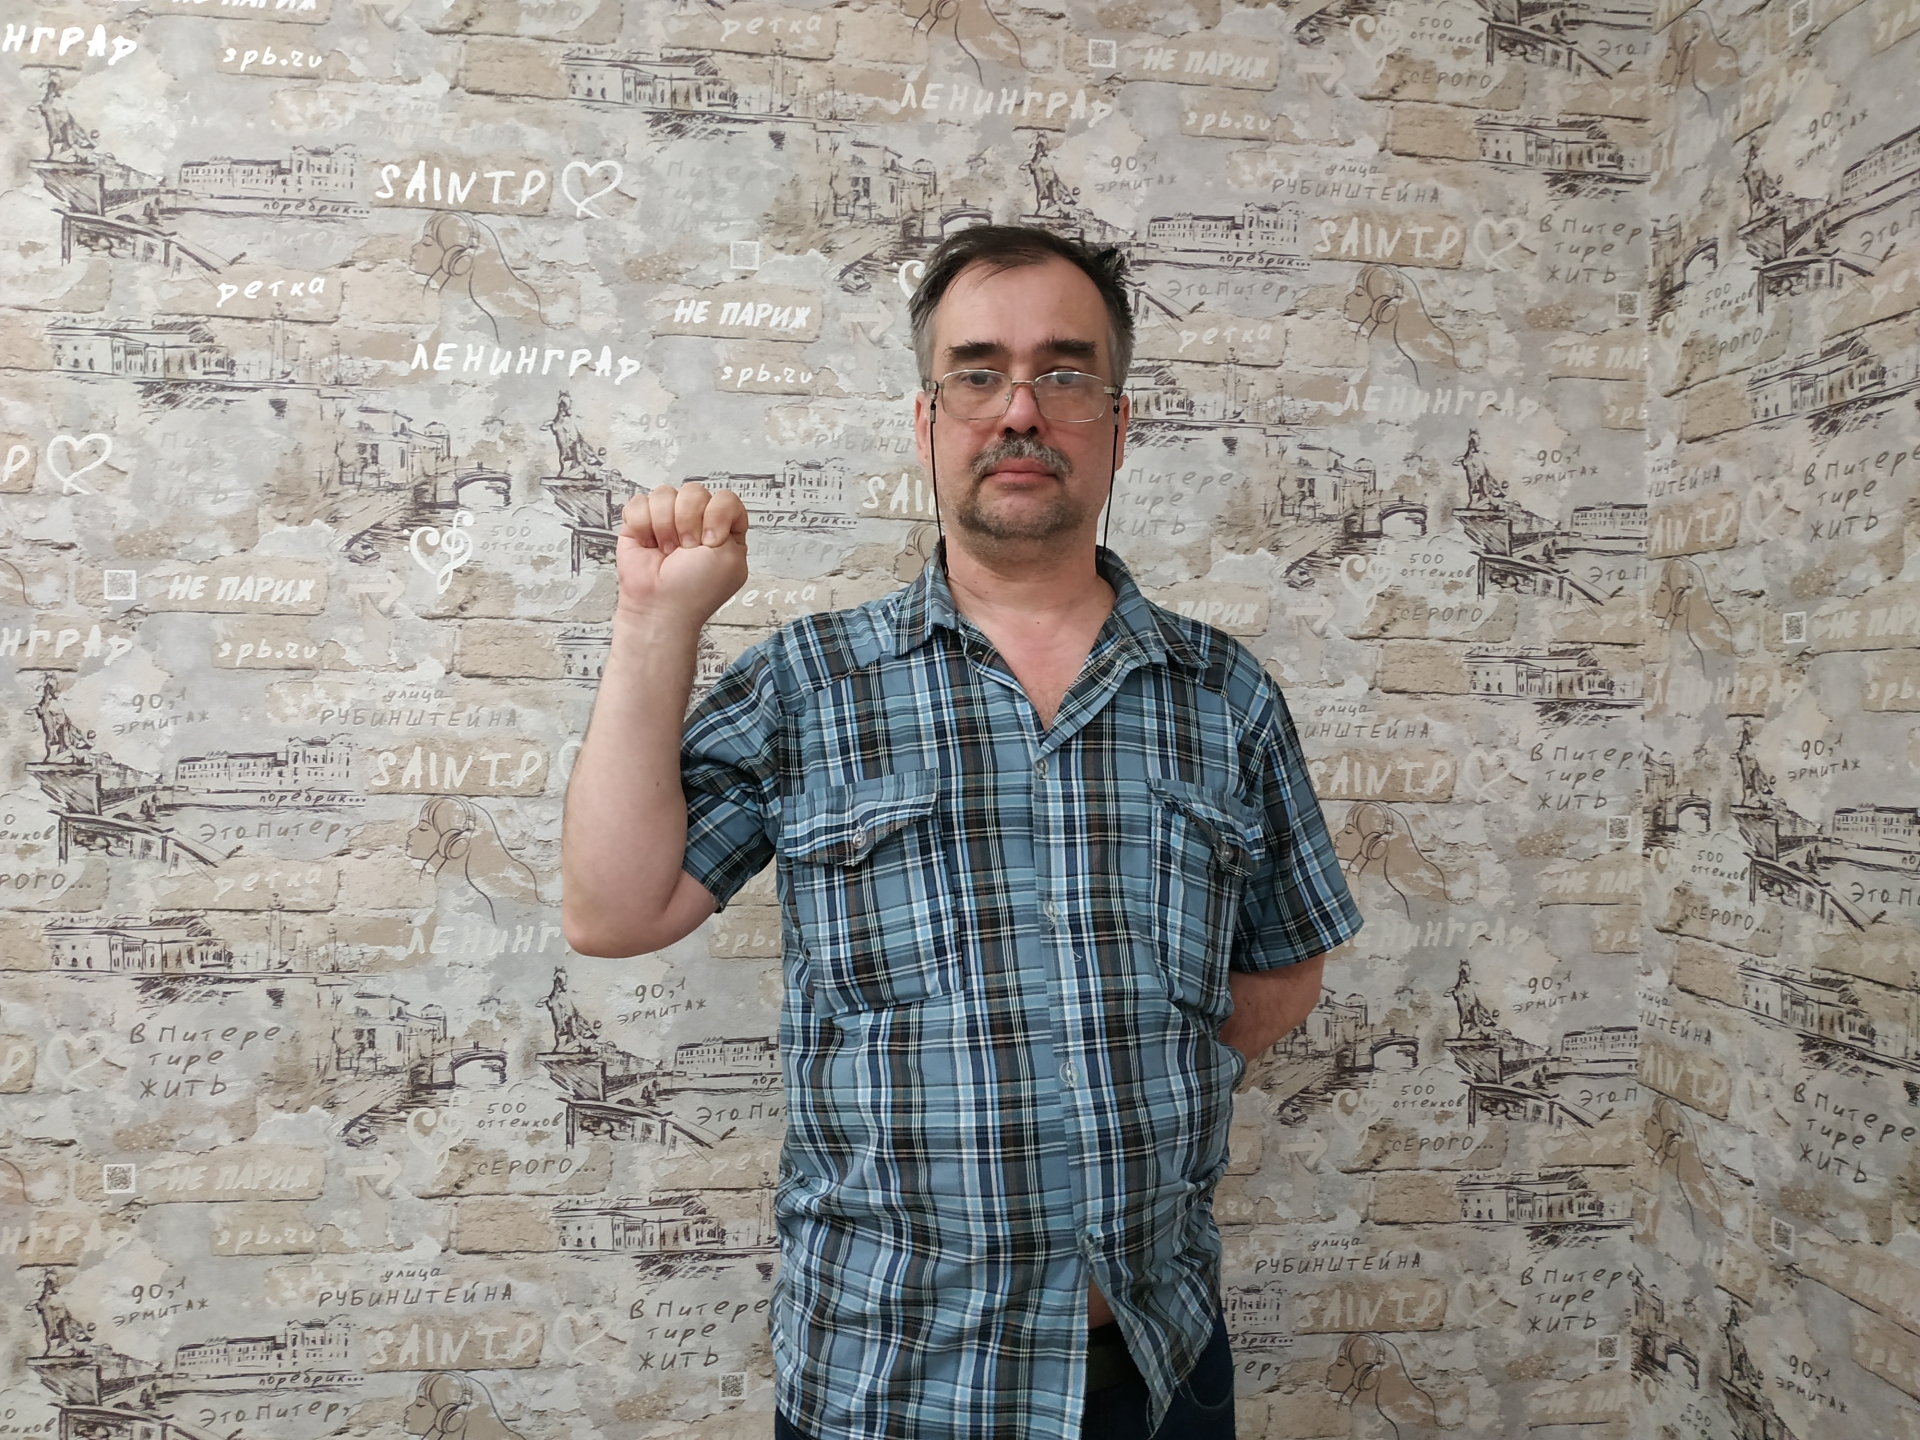
Label: clear